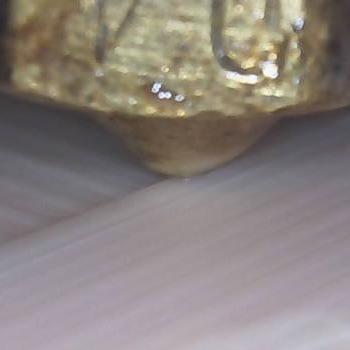
Flow rate: 105%